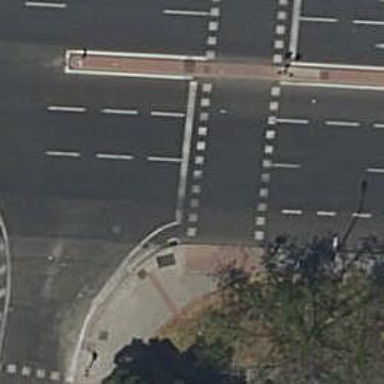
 there are traffic signals and zebra crossing."